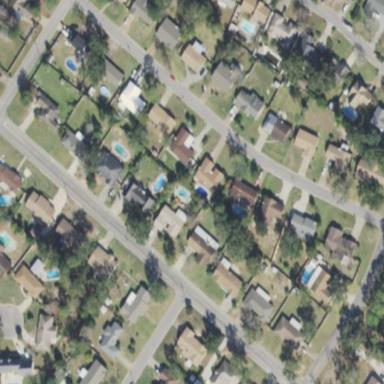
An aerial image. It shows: Residential area consisting of single-family homes.